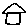
Label: house